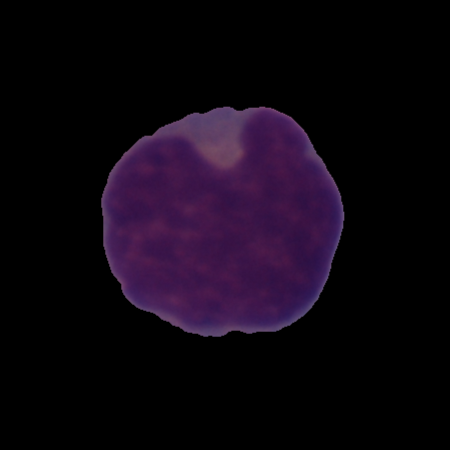
Label: cancer